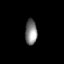
Tissue: prostate
Cell type: Fibroblasts
Senescence score: 0.7447
Nuclear area (px): 294
Mean DAPI intensity: 130.67